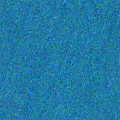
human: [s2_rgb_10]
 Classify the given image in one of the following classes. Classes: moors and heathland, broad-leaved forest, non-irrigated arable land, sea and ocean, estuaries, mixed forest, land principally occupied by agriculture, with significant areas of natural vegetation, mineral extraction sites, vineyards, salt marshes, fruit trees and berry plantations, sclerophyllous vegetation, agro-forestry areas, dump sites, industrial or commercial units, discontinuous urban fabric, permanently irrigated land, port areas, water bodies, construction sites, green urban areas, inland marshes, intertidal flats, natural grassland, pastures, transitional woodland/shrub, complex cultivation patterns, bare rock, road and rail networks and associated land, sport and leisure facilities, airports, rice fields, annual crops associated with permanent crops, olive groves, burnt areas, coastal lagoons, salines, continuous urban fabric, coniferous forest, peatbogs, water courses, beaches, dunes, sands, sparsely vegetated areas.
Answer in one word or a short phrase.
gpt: sea and ocean